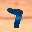
Label: 7